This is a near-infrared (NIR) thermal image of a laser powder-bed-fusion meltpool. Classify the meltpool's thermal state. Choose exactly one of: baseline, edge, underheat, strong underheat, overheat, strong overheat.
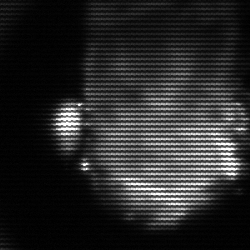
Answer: baseline